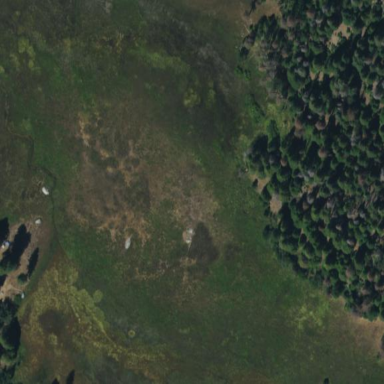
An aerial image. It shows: Wet meadow with woodland vegetation.